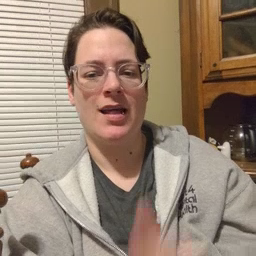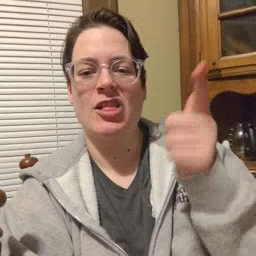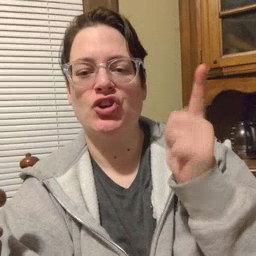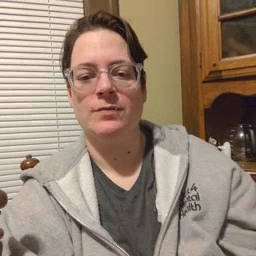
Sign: later